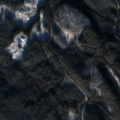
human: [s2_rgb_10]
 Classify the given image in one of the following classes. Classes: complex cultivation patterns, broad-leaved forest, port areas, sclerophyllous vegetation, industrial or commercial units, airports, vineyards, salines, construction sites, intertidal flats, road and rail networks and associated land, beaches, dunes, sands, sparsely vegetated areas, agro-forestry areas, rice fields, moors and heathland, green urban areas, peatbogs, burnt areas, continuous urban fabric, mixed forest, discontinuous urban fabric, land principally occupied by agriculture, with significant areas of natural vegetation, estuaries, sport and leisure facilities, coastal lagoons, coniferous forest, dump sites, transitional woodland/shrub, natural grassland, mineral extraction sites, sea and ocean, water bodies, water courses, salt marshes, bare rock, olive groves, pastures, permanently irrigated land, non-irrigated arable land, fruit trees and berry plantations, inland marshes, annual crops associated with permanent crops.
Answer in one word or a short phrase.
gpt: coniferous forest, mixed forest, transitional woodland/shrub